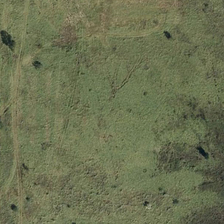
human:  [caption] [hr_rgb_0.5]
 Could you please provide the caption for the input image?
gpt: several sparse green trees are in a piece of green meadows .

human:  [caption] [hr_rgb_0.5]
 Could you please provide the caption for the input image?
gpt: several sparse green trees are in a piece of green meadows .

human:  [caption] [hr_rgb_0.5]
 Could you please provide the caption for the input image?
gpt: several sparse green trees are in a piece of green meadows .

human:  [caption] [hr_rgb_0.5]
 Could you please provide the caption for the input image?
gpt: several sparse green trees are in a piece of green meadows .

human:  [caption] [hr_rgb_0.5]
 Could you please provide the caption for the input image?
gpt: several sparse green trees are in a piece of green meadows .